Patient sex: M
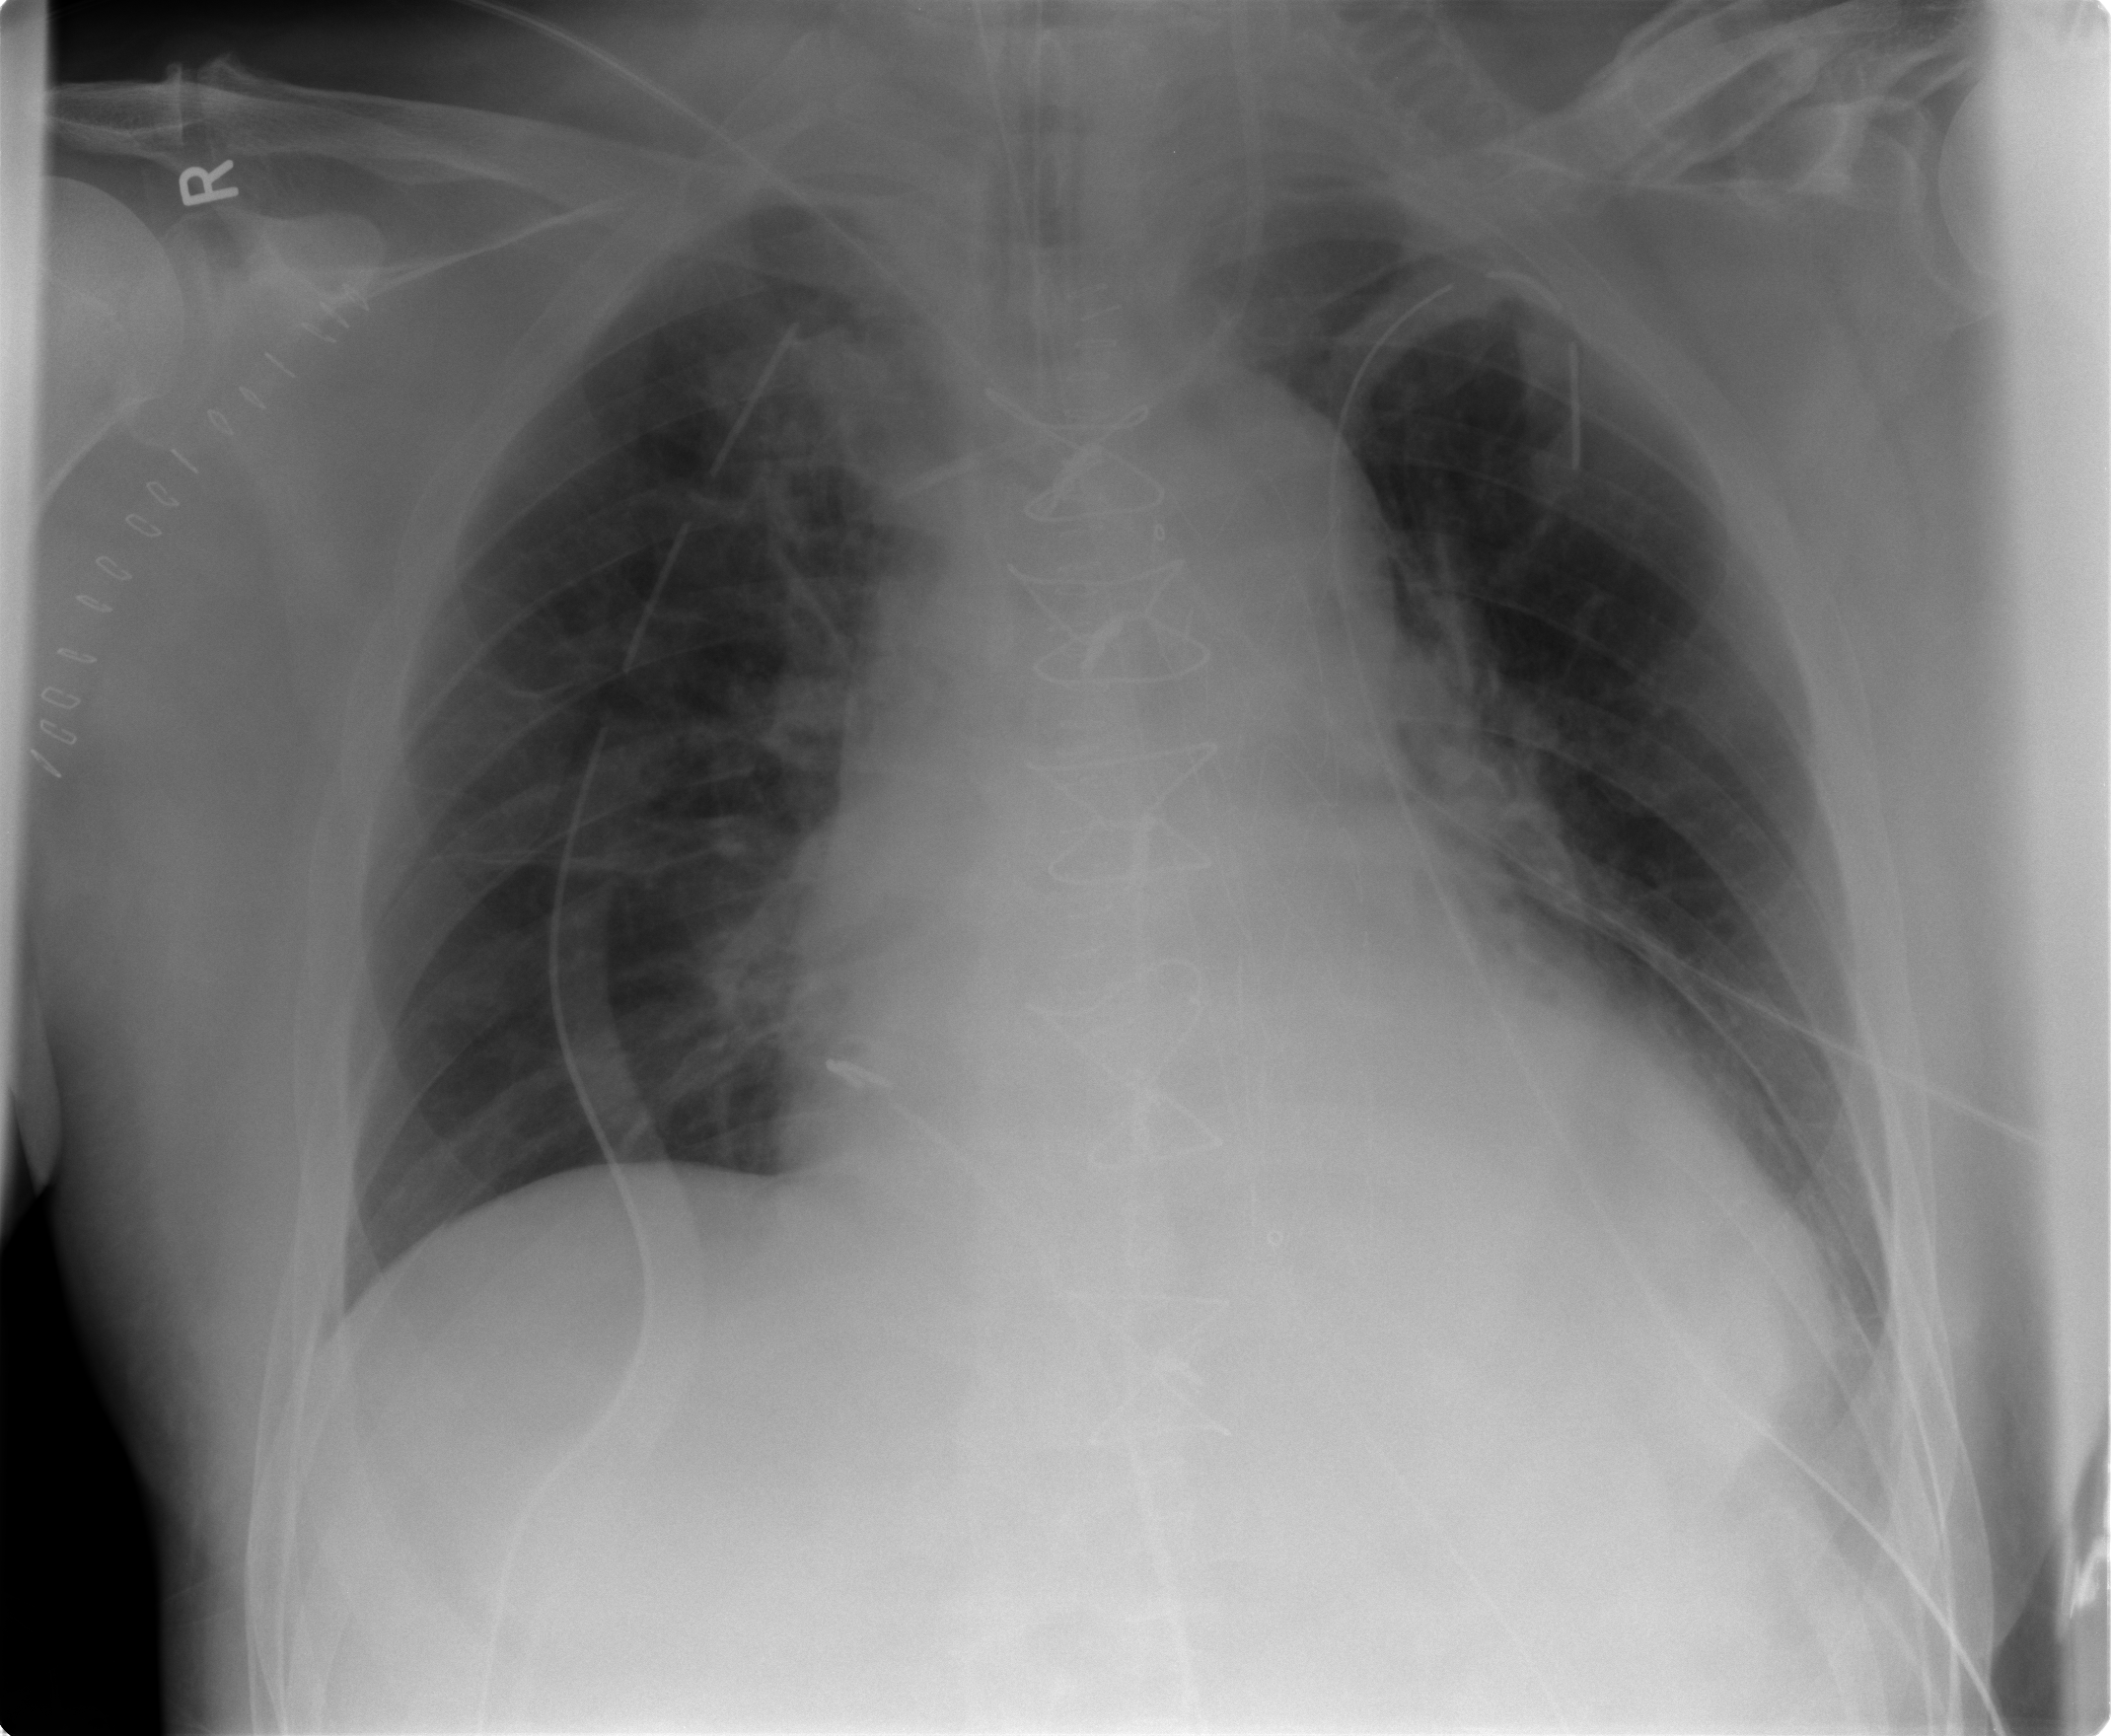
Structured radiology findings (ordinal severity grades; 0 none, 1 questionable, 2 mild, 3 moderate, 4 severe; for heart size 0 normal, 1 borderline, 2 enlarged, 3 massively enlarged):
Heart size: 2
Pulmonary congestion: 2
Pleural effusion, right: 0
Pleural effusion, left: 1
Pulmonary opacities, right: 0
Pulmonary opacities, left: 0
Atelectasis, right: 0
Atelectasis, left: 0